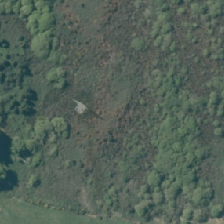
Land cover: herbaceous_freshwater_vege